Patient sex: M
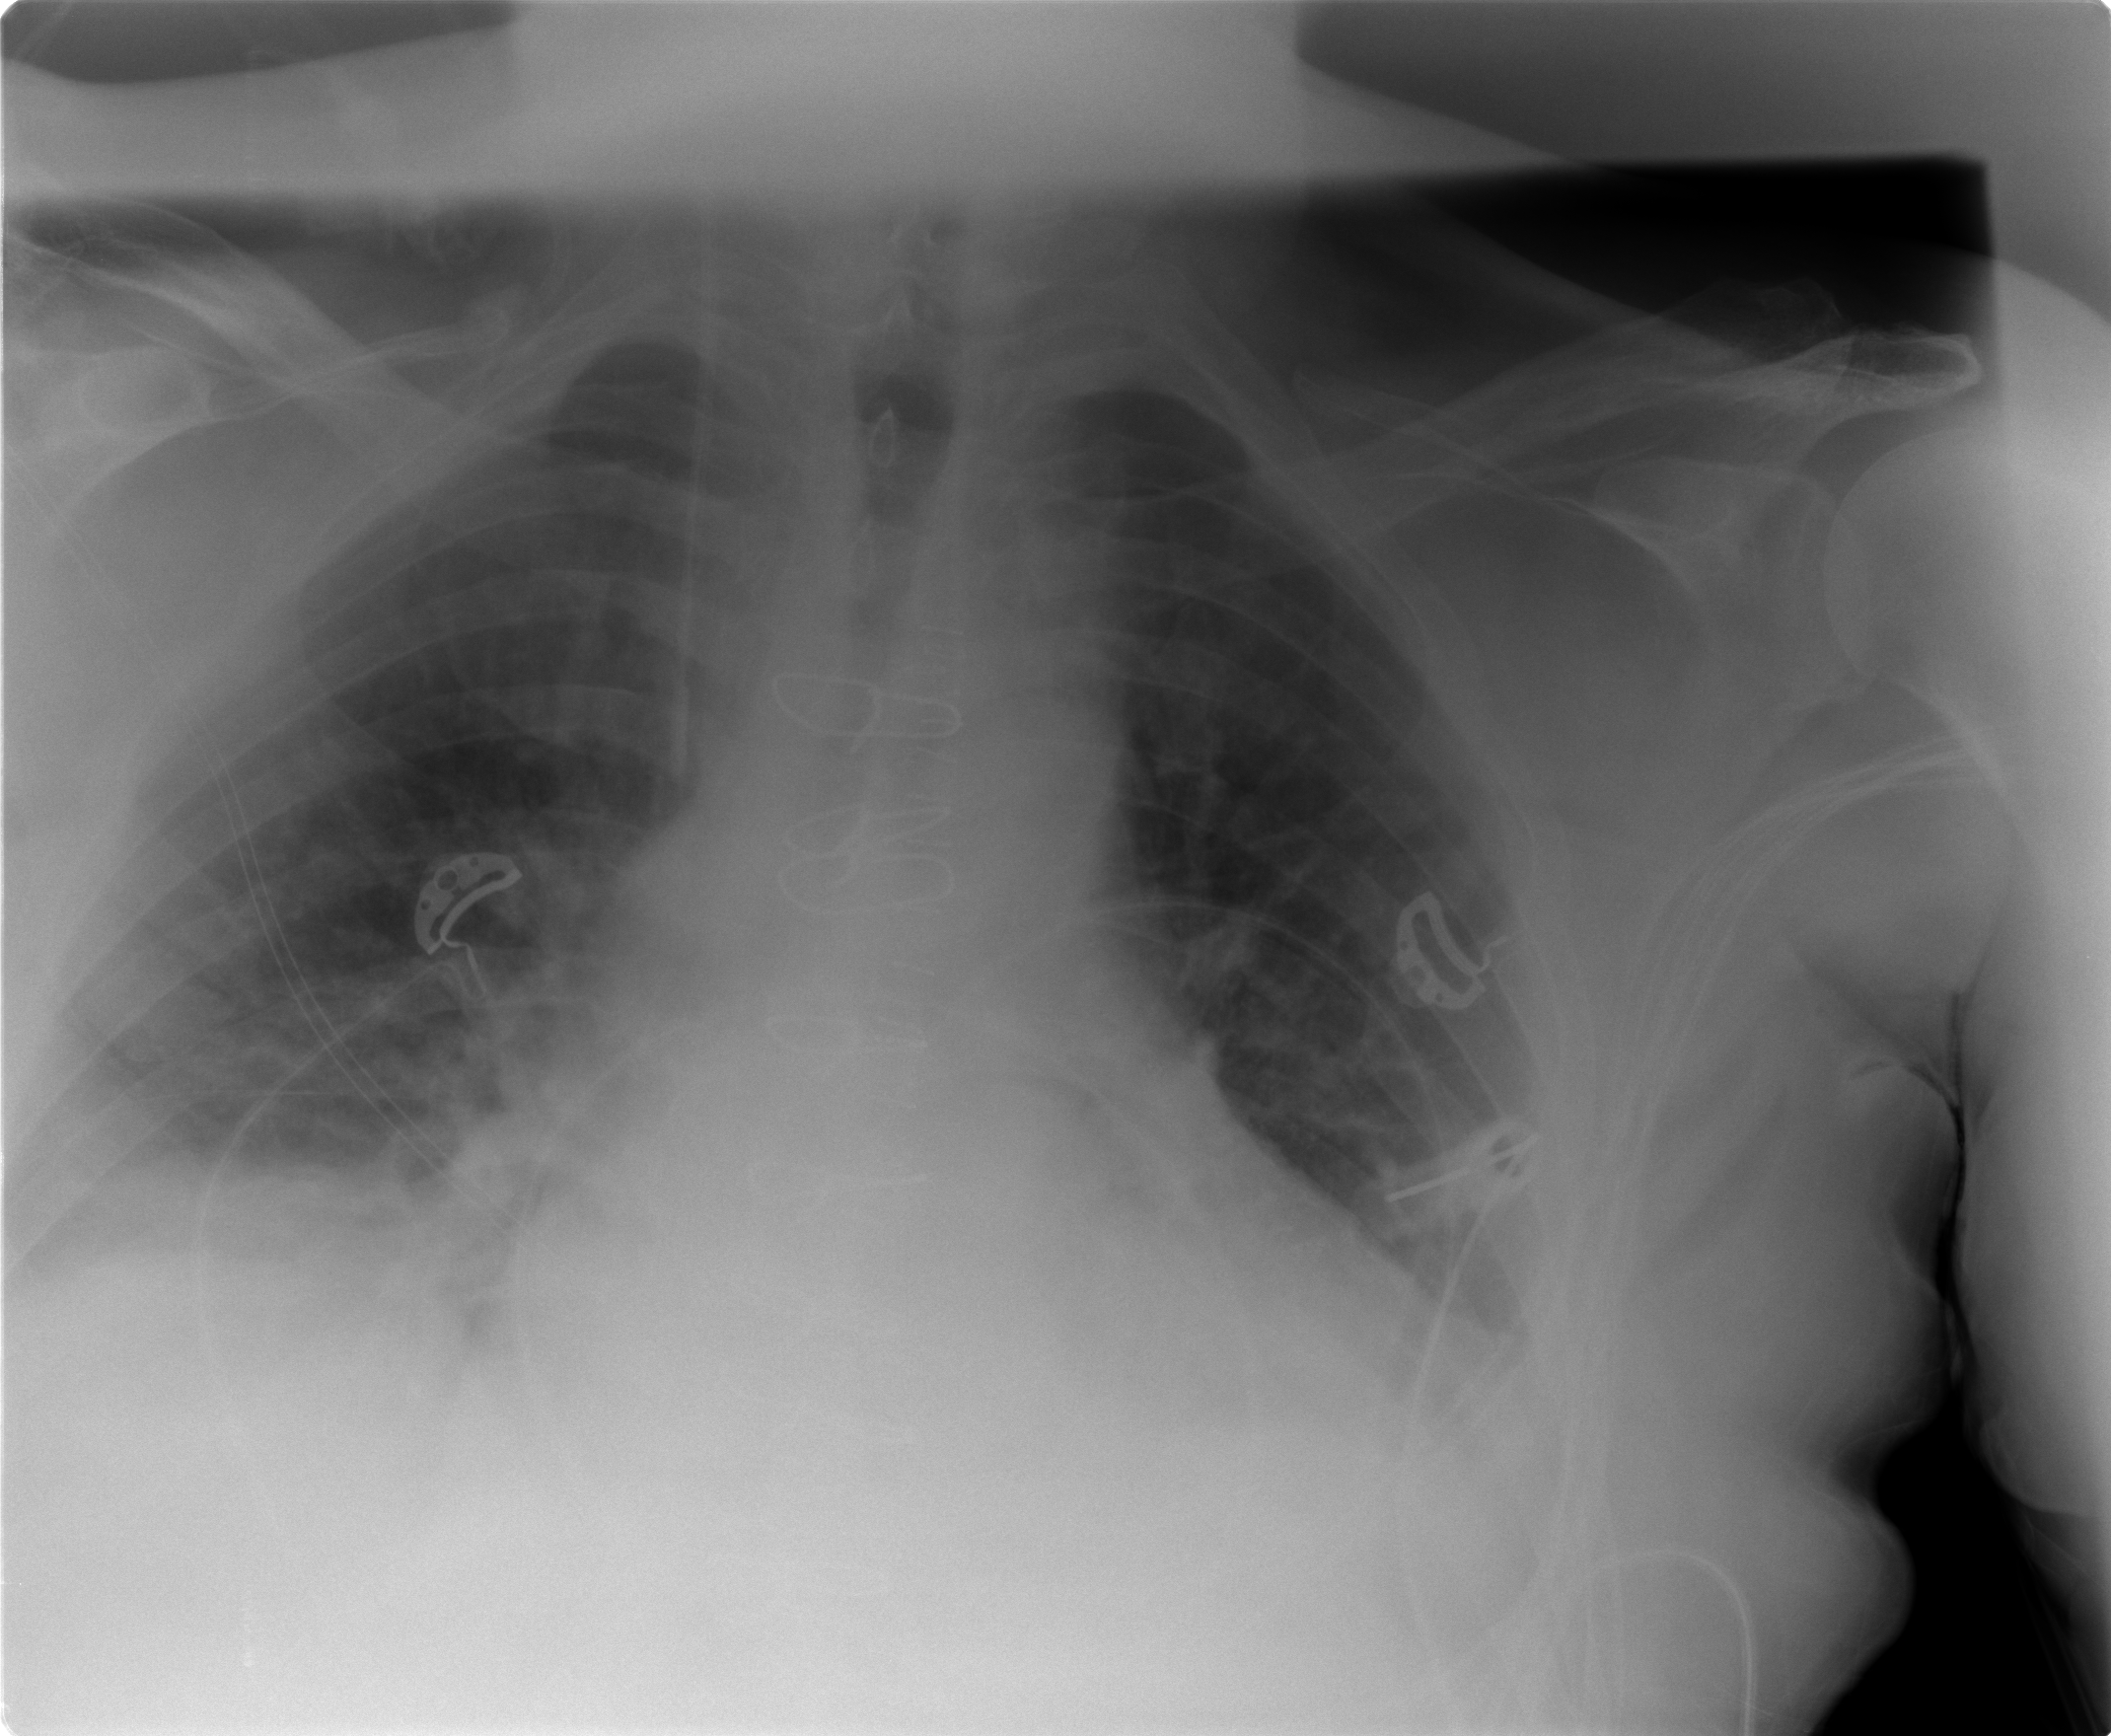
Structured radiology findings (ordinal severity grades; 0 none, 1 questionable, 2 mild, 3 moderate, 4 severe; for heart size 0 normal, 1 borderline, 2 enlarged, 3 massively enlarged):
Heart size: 2
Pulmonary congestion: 2
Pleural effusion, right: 2
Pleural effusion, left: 2
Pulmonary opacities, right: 3
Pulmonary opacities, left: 1
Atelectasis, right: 2
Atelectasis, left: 2